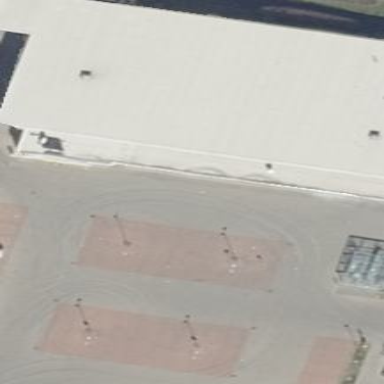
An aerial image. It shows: Parking area with surface.